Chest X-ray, AP view. Patient: 22 years old, sex F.
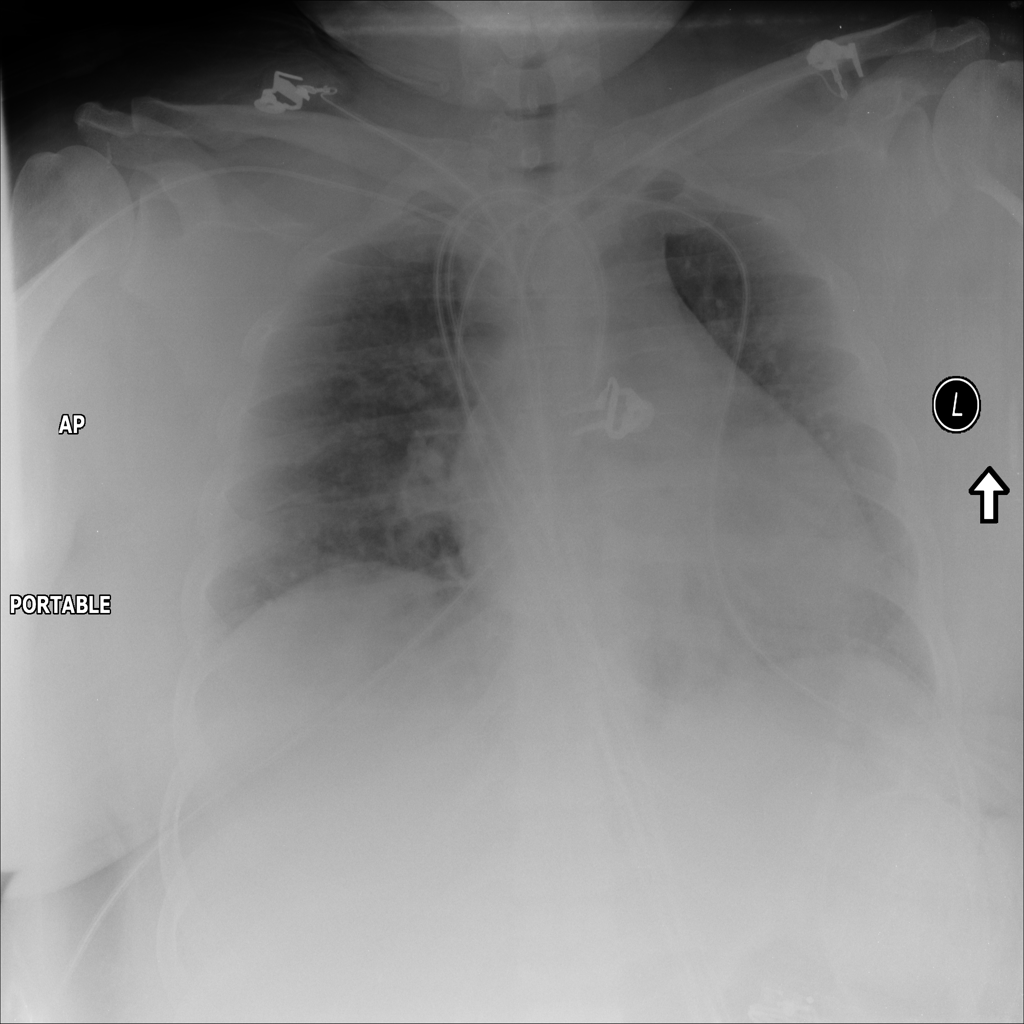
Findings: No Finding